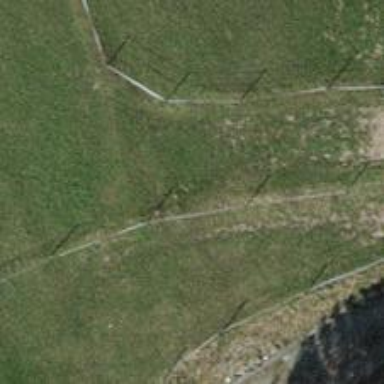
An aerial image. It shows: Fence is in the image.